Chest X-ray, PA view. Patient: 74 years old, sex M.
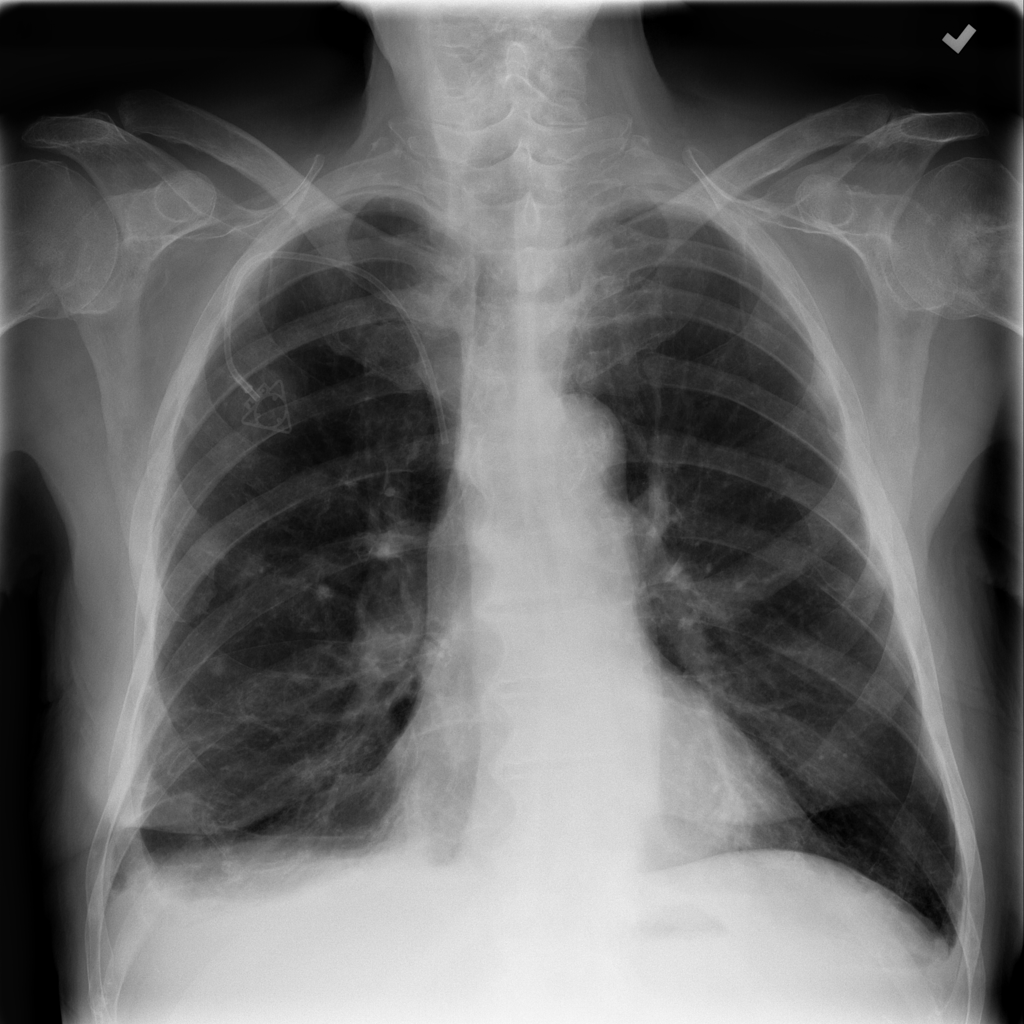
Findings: Effusion, Infiltration